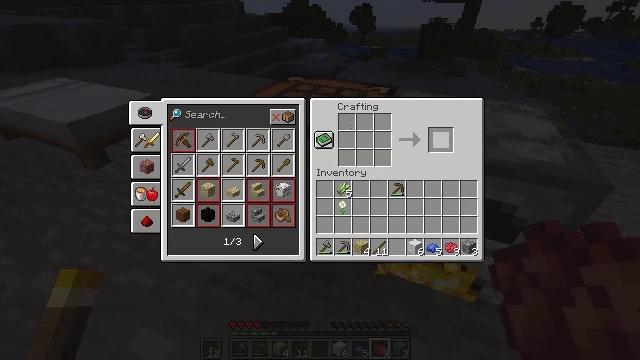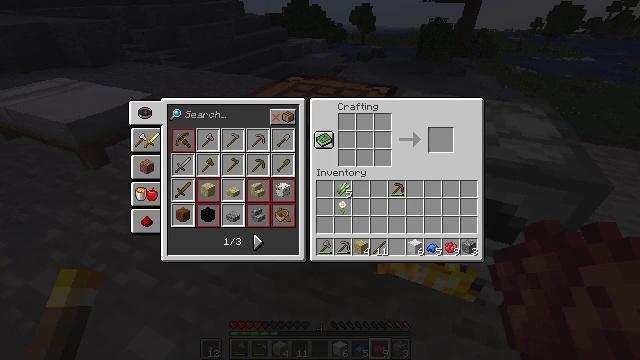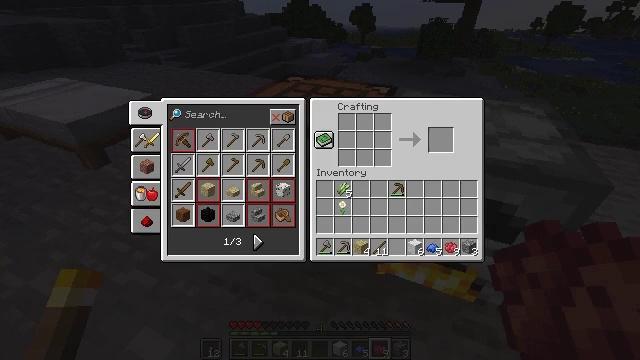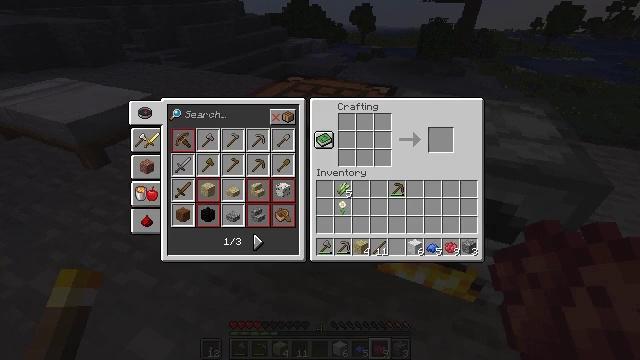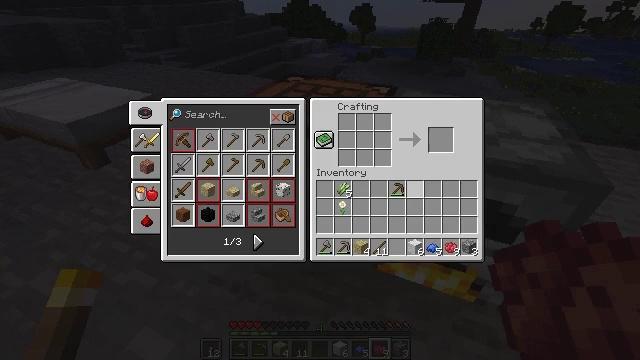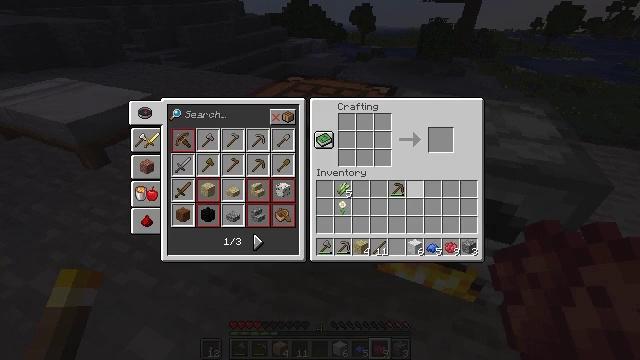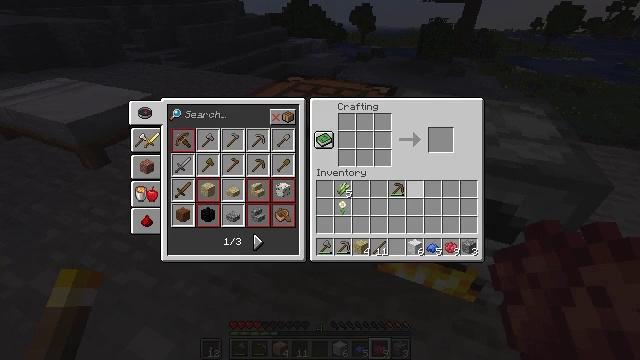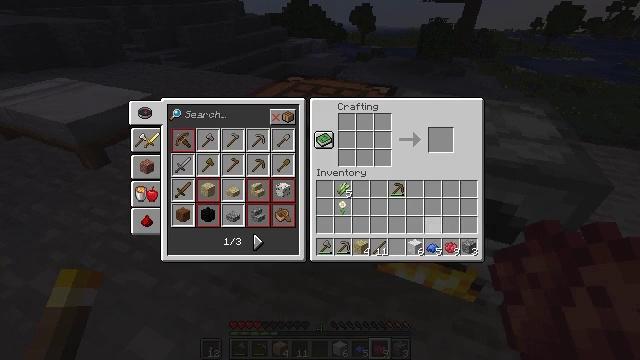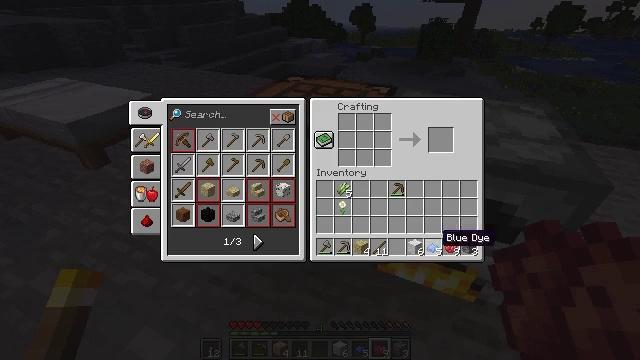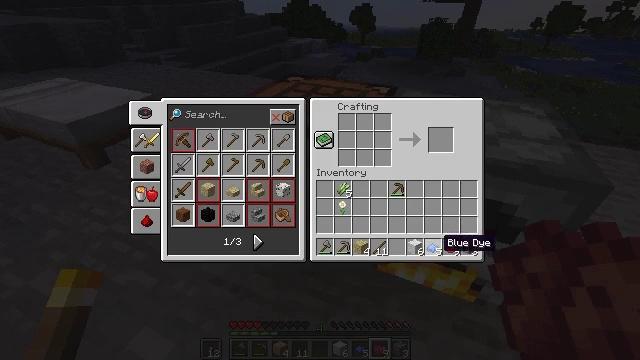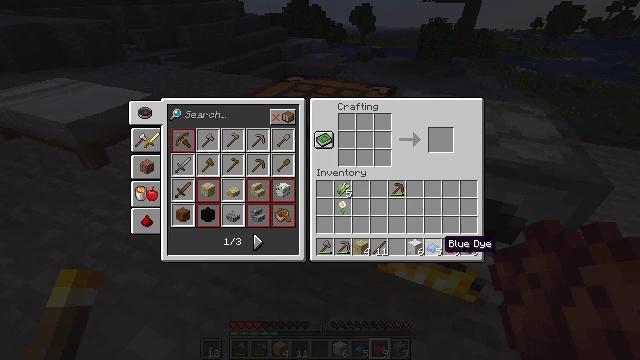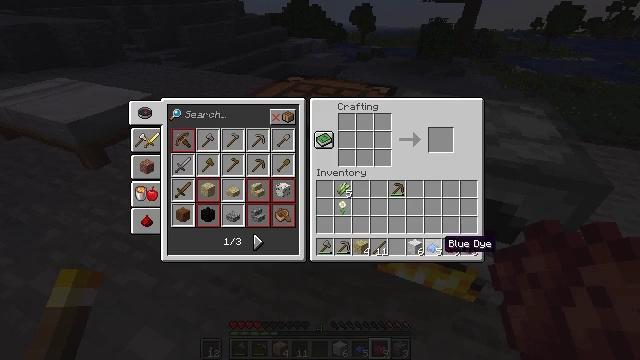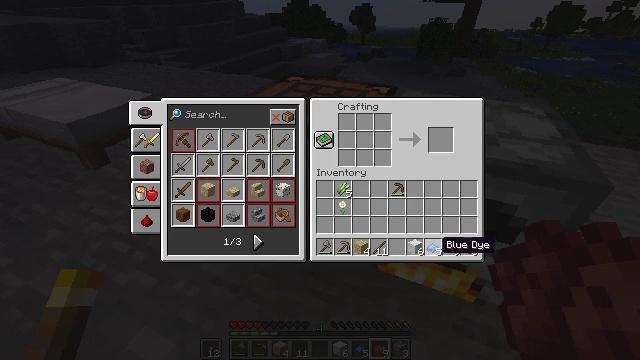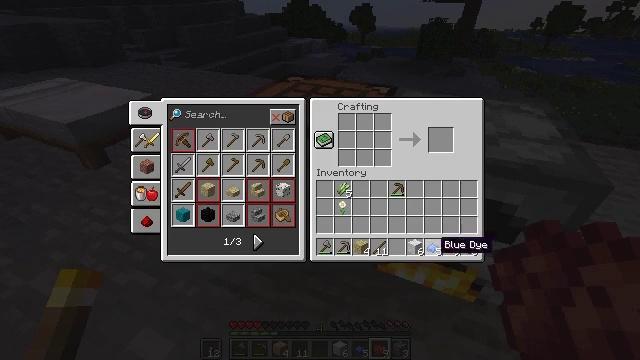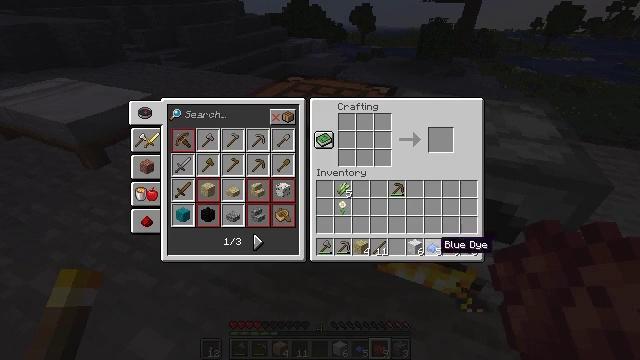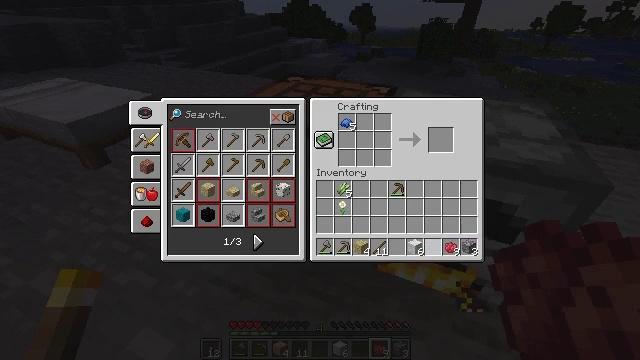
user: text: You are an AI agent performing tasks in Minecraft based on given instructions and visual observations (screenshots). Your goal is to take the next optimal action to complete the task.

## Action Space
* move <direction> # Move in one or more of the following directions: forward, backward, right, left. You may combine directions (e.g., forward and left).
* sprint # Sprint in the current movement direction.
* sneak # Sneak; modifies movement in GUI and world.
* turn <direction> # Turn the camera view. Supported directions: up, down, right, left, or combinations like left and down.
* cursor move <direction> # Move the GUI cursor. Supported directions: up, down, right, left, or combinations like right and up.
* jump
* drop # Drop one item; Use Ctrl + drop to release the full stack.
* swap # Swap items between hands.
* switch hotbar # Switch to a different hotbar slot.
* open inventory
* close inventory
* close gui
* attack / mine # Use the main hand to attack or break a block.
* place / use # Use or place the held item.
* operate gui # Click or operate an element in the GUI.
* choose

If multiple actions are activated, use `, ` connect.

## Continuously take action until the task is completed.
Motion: motion action
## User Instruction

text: Open your crafting menu to create purple dye.
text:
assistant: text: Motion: sneak, cursor move left and down, open gui
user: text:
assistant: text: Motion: sneak, cursor move left and down
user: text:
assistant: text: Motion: sneak, cursor move down
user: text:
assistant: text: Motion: sneak
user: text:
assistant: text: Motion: sneak
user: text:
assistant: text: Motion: sneak, cursor move down
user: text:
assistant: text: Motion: sneak, cursor move right and down
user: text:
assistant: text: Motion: sneak, cursor move right and down
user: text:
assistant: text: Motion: sneak
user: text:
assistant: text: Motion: sneak
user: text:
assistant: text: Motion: sneak
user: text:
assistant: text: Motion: sneak
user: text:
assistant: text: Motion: sneak
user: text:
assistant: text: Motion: sneak
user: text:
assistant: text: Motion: sneak, operate gui
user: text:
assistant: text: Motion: sneak, operate gui
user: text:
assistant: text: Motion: sneak, operate gui
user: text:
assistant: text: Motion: sneak, cursor move right
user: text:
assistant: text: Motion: sneak, cursor move right
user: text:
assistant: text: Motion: sneak
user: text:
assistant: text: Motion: sneak
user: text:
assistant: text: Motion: sneak
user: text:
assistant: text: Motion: sneak, operate gui
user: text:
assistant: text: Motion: sneak, operate gui
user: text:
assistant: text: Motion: sneak, operate gui
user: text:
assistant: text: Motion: sneak
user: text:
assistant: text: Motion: sneak, cursor move up
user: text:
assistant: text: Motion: sneak, cursor move left and up
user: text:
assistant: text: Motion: sneak, cursor move up
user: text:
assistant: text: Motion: cursor move up